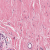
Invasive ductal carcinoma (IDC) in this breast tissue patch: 0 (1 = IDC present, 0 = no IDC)